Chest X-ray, AP view. Patient: 61 years old, sex F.
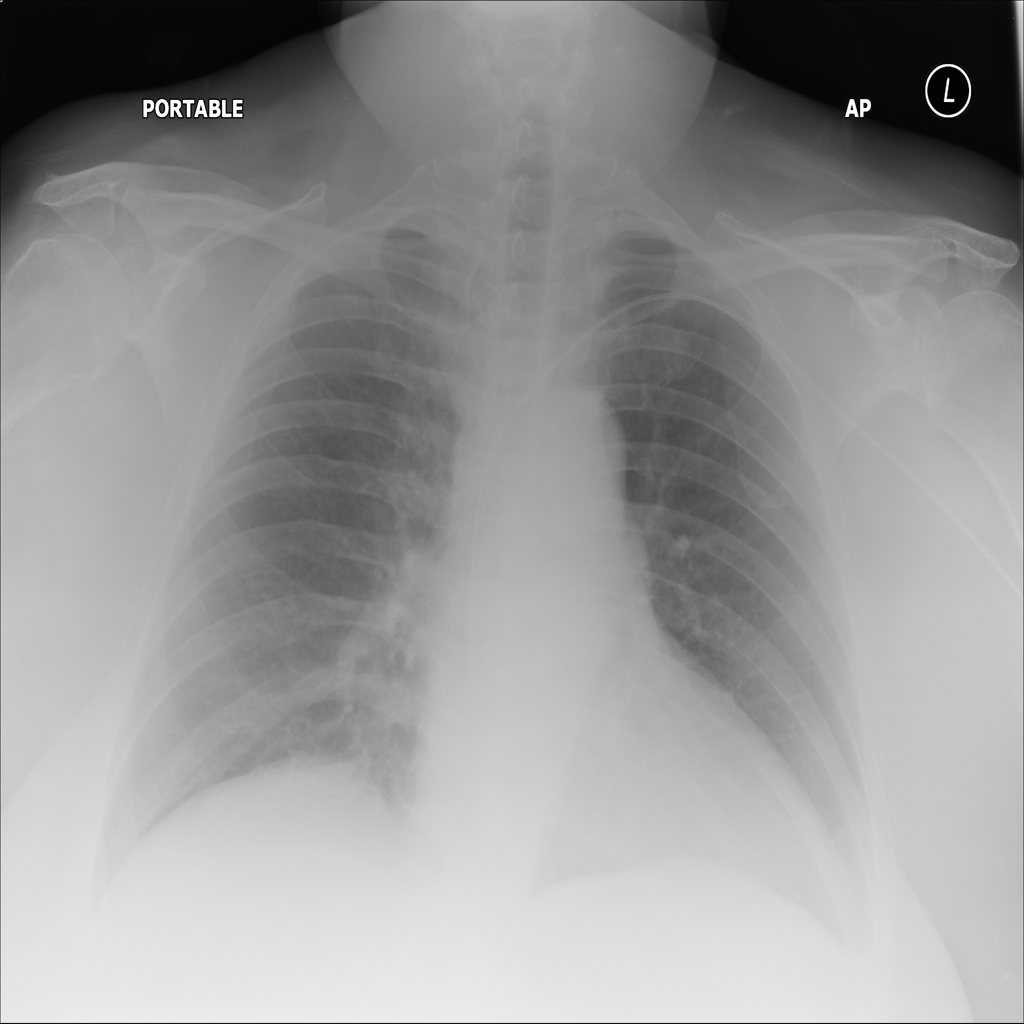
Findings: No Finding